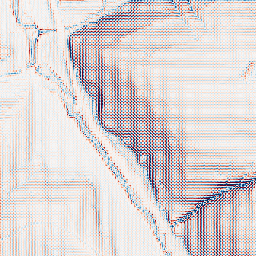
Category: wavelet
Decomposition family: wavelet_dwt
Decomposition parameters: wavelet: haar
level: 2
Upsampling method: fft_zeropad
Upsampling parameters: scale: 8
Upsampling scale: 8